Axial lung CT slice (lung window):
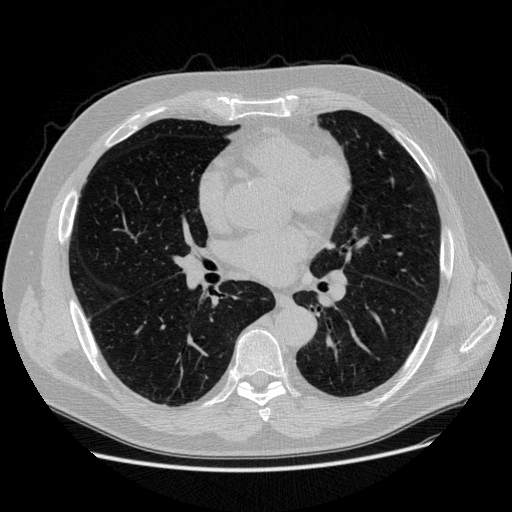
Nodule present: no